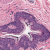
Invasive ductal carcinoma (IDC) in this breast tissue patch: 0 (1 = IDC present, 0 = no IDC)